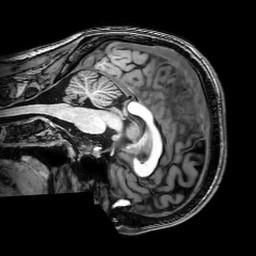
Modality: T1w
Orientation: sagittal
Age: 22
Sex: male
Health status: healthy
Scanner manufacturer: philips
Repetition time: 0.008206 s
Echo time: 0.00376 s